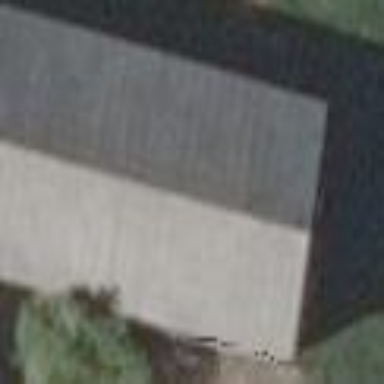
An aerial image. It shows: Gabled building with the roof oriented along its structure.